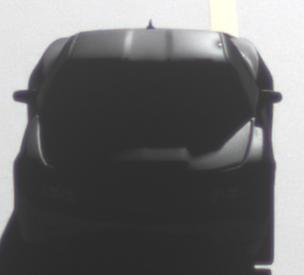
Make: Chevrolet
Model: Camaro Cabriolet 6.2 V8
Detailed model: Camaro (V) Coupé
Model produced from: 2011/09
Model produced until: 2014/02
Doors: 2
Color: black
Road condition: dry road
Daytime: morning or afternoon
Contrast: high contrast